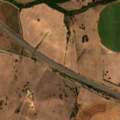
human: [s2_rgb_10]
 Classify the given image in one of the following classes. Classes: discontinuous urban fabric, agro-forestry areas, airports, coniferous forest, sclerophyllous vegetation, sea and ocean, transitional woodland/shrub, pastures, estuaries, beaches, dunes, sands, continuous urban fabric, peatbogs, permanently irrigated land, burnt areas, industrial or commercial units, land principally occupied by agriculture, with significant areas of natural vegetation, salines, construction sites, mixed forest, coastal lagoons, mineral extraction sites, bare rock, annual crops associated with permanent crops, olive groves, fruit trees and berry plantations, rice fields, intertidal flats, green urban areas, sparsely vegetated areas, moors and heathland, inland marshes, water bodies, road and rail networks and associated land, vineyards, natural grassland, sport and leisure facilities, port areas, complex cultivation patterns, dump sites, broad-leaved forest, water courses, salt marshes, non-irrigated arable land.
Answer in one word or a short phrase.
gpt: non-irrigated arable land, permanently irrigated land, vineyards, pastures